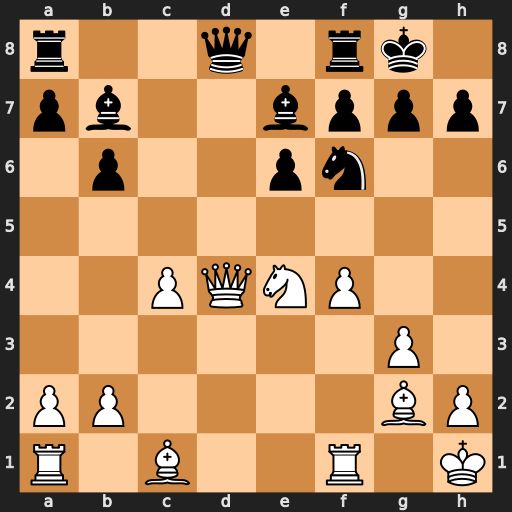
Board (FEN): r2q1rk1/pb2bppp/1p2pn2/8/2PQNP2/6P1/PP4BP/R1B2R1K
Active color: w
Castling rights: -
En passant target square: -
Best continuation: Qxd8 Raxd8 Nxf6+ Bxf6 Bxb7